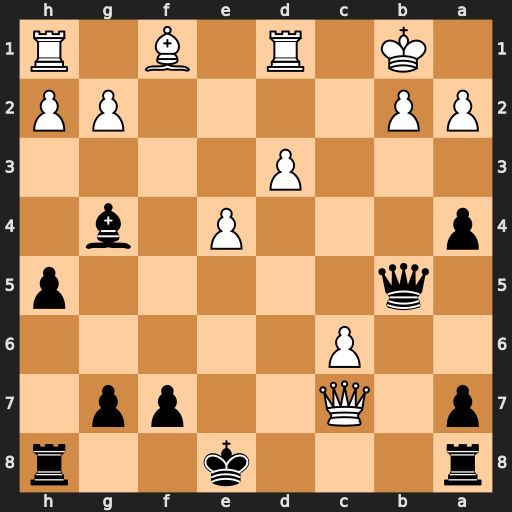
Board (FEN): r3k2r/p1Q2pp1/2P5/1q5p/p3P1b1/3P4/PP4PP/1K1R1B1R
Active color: b
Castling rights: kq
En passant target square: -
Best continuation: Bxd1 d4 Be2 Bxe2 Qxe2 Qe5+ Kf8